Question: I would like ot use conditional inside a filter() function in vuejs, but i got an error after '|| if'
This is my code :
'''
return this.produits.filter((item) => {
return (
item.codeproduct == this.codebar ||
if (item.produitbrand) {
for (let i = 0; i < item.produitbrand.length; i++) {
if (item.produitbrand[i].brandsubproduit) {
for (let e = 0; e < item.produitbrand[i].brandsubproduit[e].length; e++) {
item.produitbrand[i].brandsubproduit[e].codeproduct == this.codebar
}
}
}
});
})
'''
Any orientation ? Thank you.
Update : This is my error :

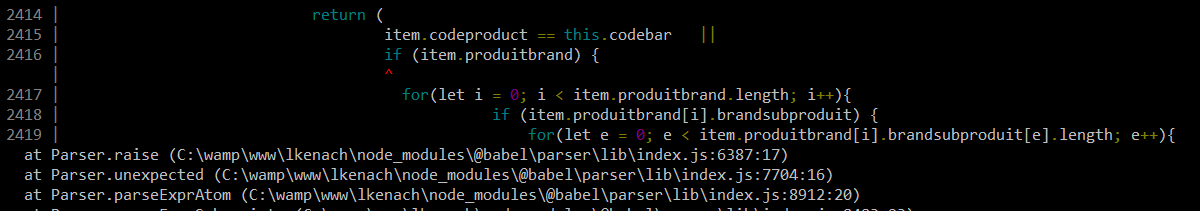
Answer: ## if and for statements are not allowed inside an expression.
'return (' starts an expression.
If I understand correctly what you are trying to do, this is how you should write it:
'''
return this.produits.filter((item) => {
if (item.codeproduct == this.codebar) {
return true;
}
if (item.produitbrand) {
for (let i = 0; i < item.produitbrand.length; i++) {
if (item.produitbrand[i].brandsubproduit) {
for (let e = 0; e < item.produitbrand[i].brandsubproduit.length; e++) {
if (item.produitbrand[i].brandsubproduit[e].codeproduct == this.codebar) {
return true;
}
}
}
}
}
return false;
});
'''
It is really matter of style, but this is how would write it:
'''
return this.produits.filter(item => {
if (item.codeproduct == this.codebar) return true;
for (let { brandsubproduit } of item.produitbrand || [])
for (let { codeproduct } of brandsubproduit || [])
if (codeproduct == this.codebar) return true;
return false;
});
'''